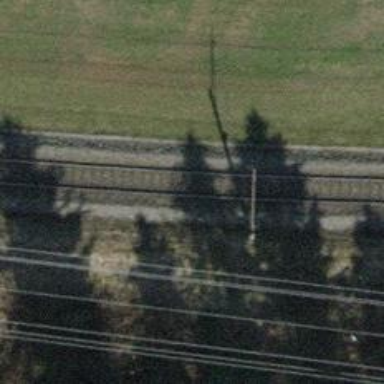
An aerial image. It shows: Single-track railway with electrified contact lines.